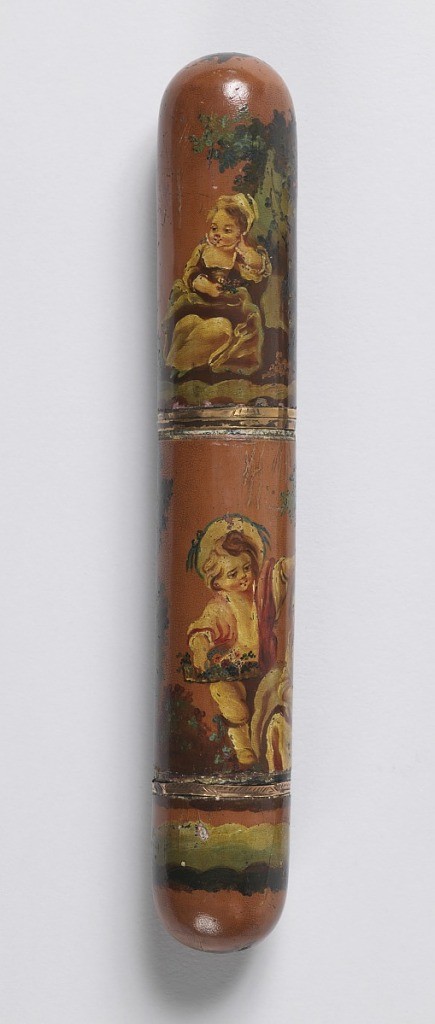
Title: Case for sealing wax
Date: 18th century
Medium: Lacquered wood, tortoisehell, gold
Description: Lacquered wood case, painted in pastoral scenes and human figures, lined with shell; long compartment one end, short compartment other end